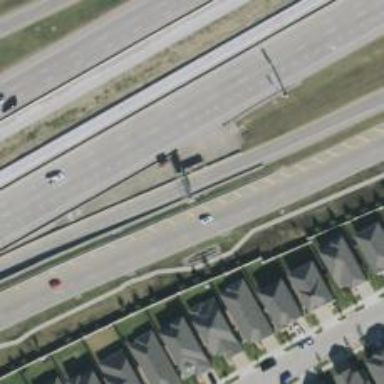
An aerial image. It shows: Toll gantry on the road.